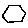
Label: hexagon